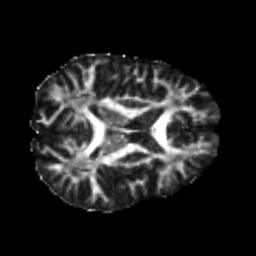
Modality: FA
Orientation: axial
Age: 20
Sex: male
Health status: healthy
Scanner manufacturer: philips
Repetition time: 7.385 s
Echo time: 0.08599 s